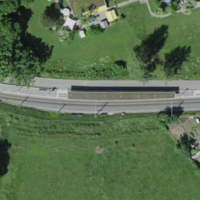
EUNIS habitat code: 53
Species observed at this site:
Vicia sepium
Lonicera acuminata
Cardamine pratensis
Milvus milvus
Cardamine hirsuta
Ranunculus acris
Equisetum arvense